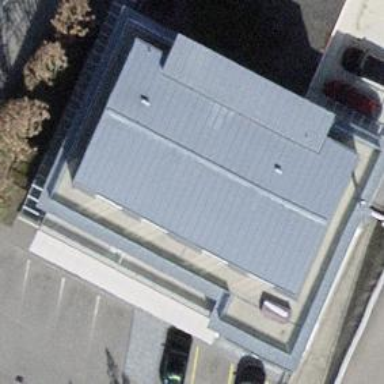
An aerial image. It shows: Bank building.